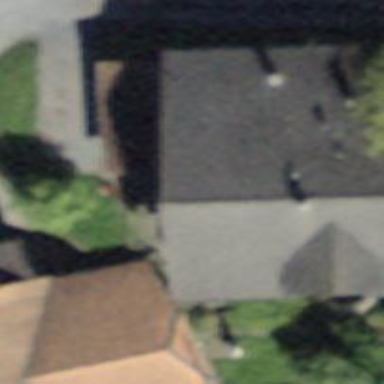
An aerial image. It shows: Residential building.